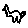
Label: bird